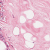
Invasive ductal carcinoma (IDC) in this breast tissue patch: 0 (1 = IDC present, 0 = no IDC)